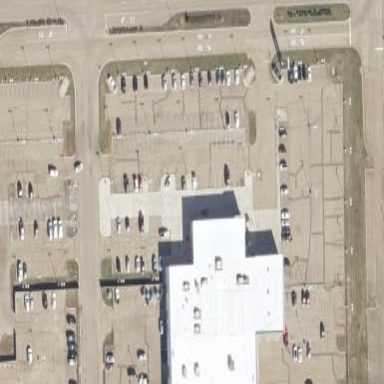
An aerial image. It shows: Car shop building.